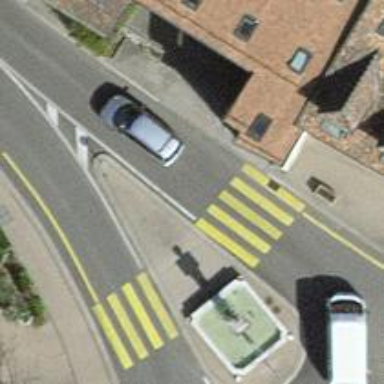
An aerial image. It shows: Zebra crossing on the road.